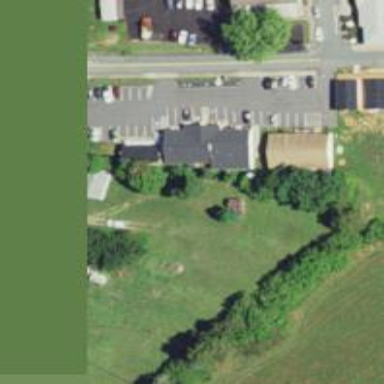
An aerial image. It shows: Healthcare clinic.